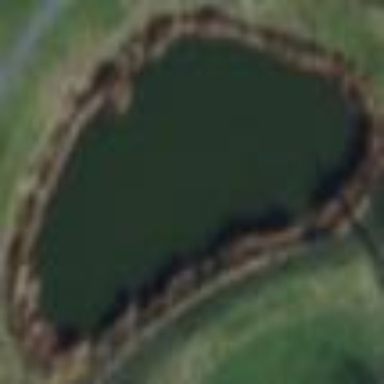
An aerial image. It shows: Water hazard in golf course. The hazard is natural water feature.